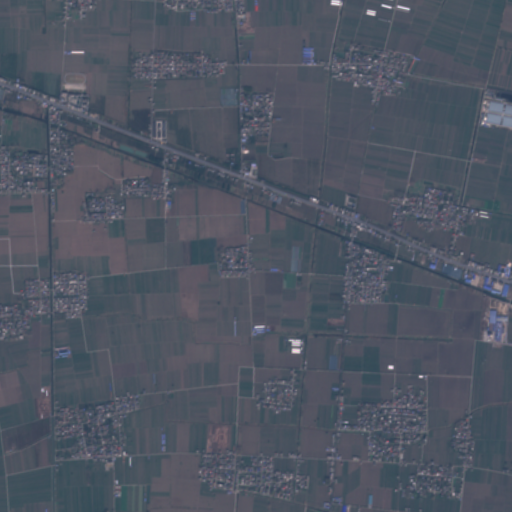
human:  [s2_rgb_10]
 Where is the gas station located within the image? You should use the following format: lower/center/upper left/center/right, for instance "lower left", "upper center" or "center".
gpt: The gas station is located in the upper left of the image.
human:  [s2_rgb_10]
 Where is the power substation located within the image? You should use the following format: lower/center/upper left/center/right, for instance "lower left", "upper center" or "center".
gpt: The power substation is located in the upper left of the image.
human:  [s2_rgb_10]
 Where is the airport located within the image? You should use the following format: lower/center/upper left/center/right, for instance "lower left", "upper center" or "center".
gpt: There is no airport in the image.